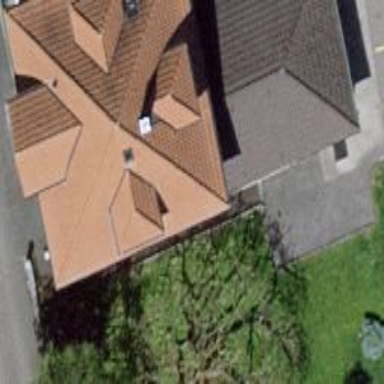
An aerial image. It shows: Building with side-hipped roof.